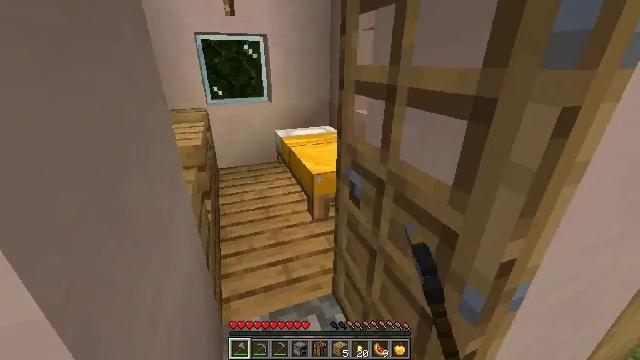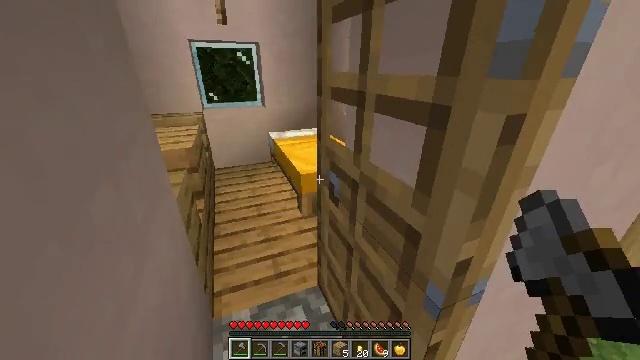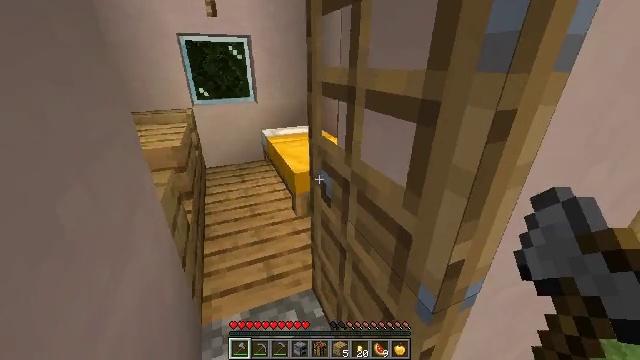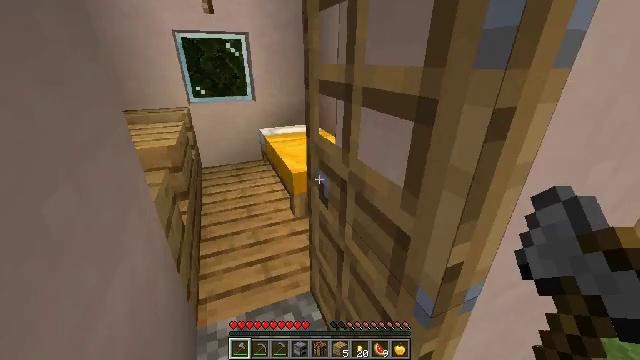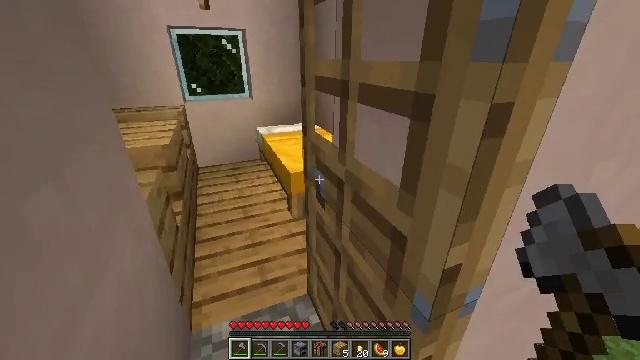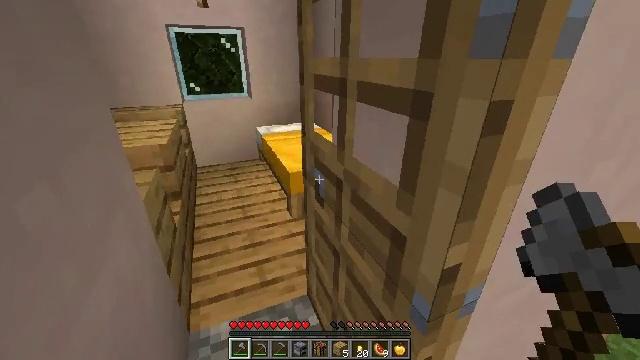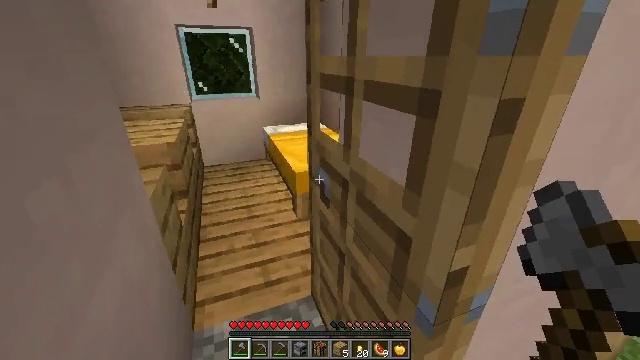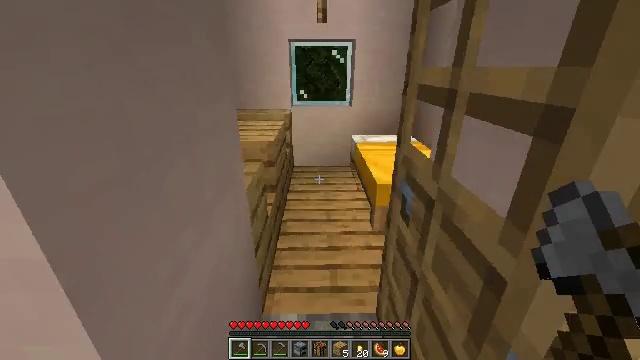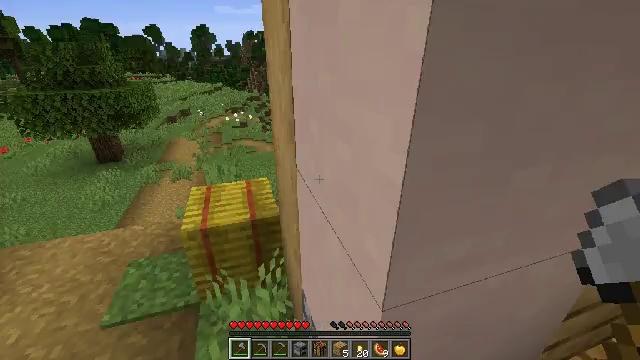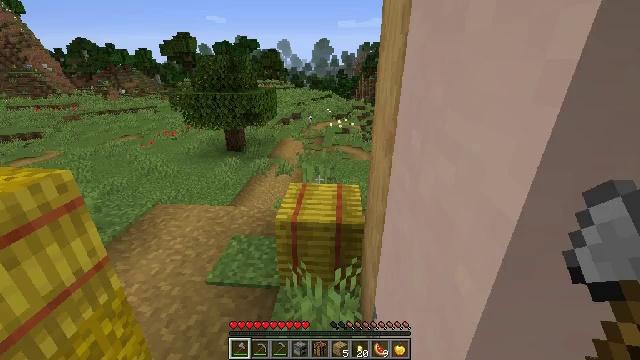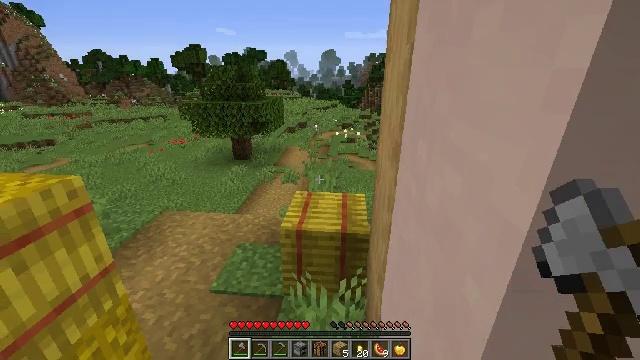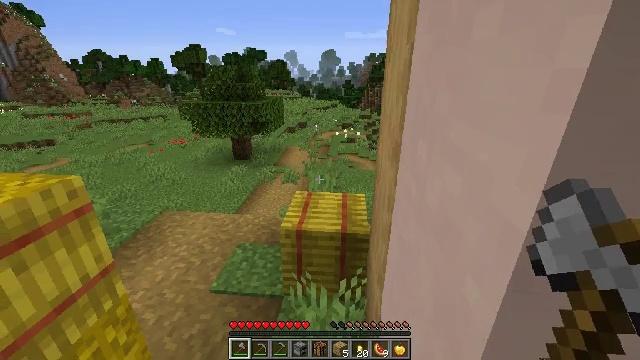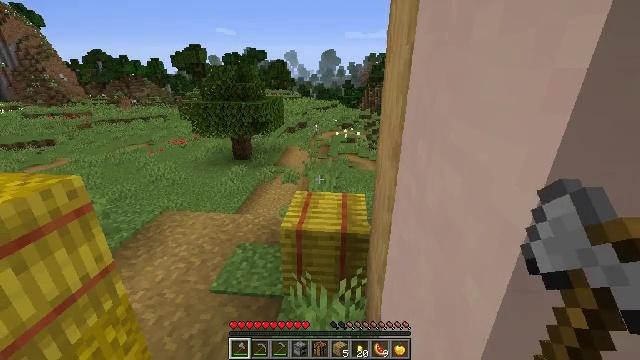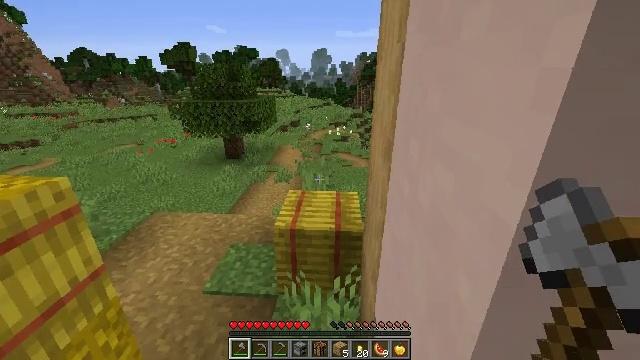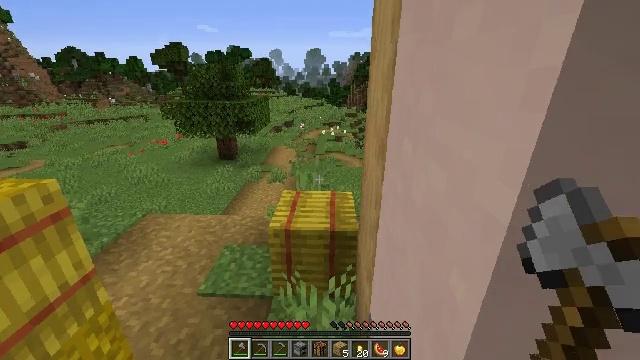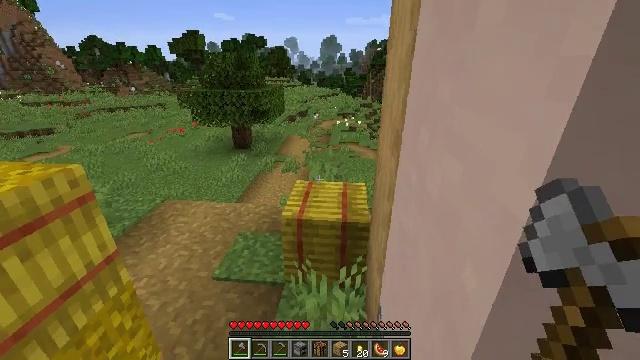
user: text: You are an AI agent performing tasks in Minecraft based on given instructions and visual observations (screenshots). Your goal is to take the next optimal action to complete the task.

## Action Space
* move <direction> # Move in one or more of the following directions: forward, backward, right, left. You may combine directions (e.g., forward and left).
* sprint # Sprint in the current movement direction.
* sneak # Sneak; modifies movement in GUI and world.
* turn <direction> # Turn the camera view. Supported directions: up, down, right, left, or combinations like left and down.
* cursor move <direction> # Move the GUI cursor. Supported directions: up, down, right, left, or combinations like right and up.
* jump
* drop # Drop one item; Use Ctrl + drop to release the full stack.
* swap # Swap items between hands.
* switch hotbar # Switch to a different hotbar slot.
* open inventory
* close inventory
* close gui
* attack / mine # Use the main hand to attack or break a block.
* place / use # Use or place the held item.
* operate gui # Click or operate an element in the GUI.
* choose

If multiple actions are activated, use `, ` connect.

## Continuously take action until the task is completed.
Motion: motion action
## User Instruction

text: Break the hay block to collect it.
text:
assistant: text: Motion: move forward, turn right
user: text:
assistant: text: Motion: no_op
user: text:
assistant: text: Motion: no_op
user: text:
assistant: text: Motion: no_op
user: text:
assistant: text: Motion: no_op
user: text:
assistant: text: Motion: turn left
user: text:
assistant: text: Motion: turn left and up
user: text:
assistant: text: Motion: turn left and down
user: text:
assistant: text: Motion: turn left and up
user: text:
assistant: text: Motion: turn left and up
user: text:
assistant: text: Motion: no_op
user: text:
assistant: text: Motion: no_op
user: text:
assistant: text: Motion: turn right
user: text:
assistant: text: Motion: turn right
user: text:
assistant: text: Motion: turn left and down
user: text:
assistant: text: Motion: turn left and down
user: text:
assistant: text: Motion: turn left and down
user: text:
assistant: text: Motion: turn left and up
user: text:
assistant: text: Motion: turn left
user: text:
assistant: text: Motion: turn left and up
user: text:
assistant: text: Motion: turn left
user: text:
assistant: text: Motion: turn left
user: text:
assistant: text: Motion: turn left
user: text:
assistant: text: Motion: no_op
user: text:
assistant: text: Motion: turn left and up
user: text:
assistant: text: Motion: turn left and up
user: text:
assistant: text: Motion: attack / mine
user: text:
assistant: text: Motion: move forward, attack / mine
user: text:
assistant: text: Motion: move forward, attack / mine
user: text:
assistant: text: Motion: attack / mine